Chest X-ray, PA view. Patient: 54 years old, sex M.
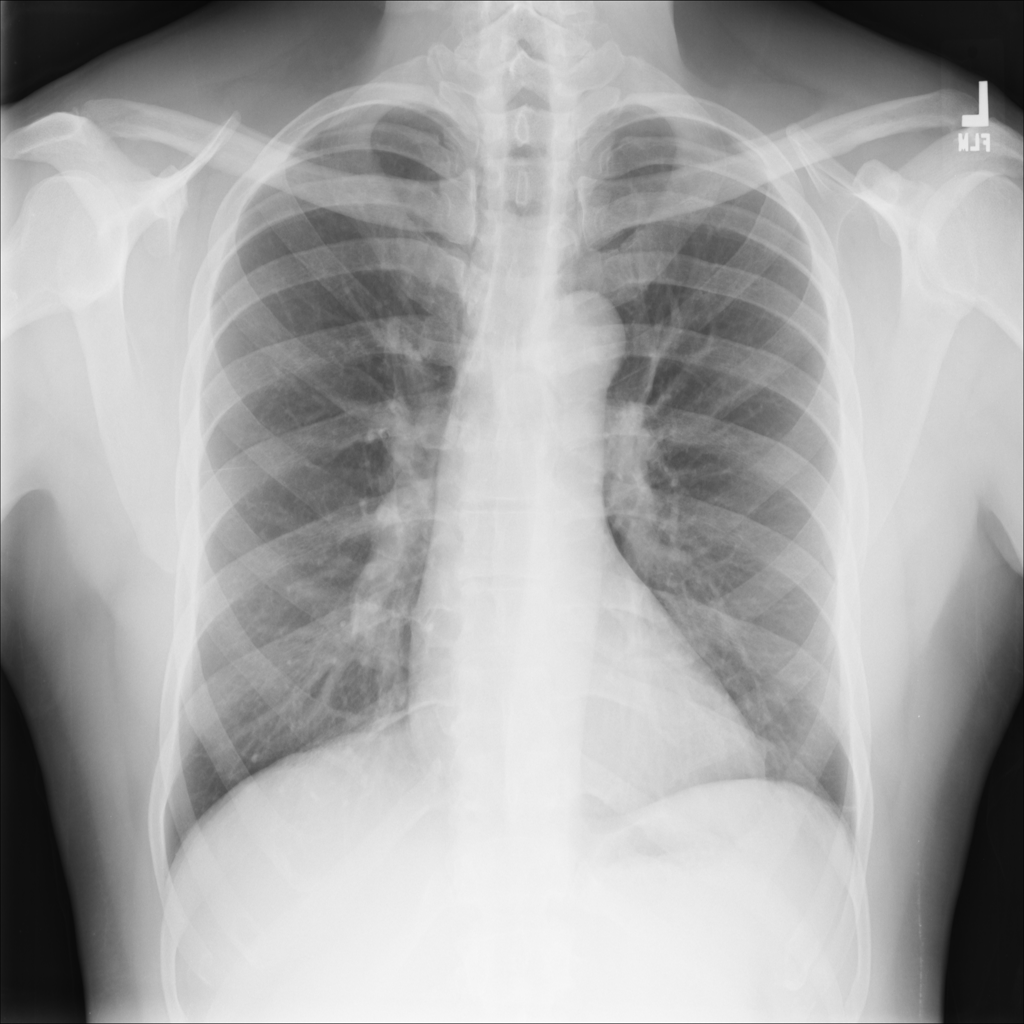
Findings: No Finding